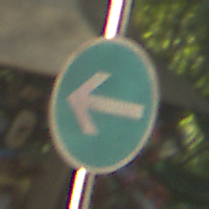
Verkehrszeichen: VorgeschriebeneFahrtrichtungHierLinks
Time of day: SunriseSunset
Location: Outdoor (Suburban)
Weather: Clear
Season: NotSpecified
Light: Natural